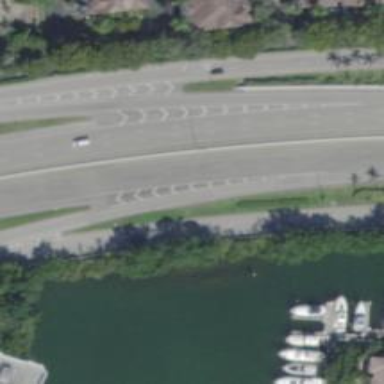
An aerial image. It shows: Asphalt road with primary link designation.